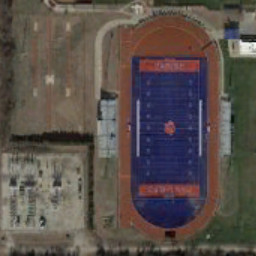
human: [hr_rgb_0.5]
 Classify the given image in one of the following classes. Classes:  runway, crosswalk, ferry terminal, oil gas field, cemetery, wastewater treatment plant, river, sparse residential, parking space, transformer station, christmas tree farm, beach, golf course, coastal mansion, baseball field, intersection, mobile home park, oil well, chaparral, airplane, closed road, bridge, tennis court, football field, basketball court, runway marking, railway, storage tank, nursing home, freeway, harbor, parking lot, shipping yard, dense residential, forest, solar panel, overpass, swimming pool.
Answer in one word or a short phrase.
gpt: football field